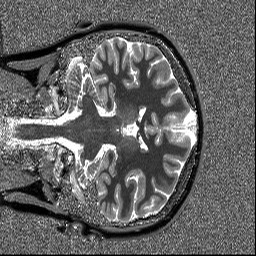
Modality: T1map
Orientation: coronal
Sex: female